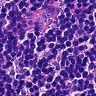
Metastatic tissue present: no